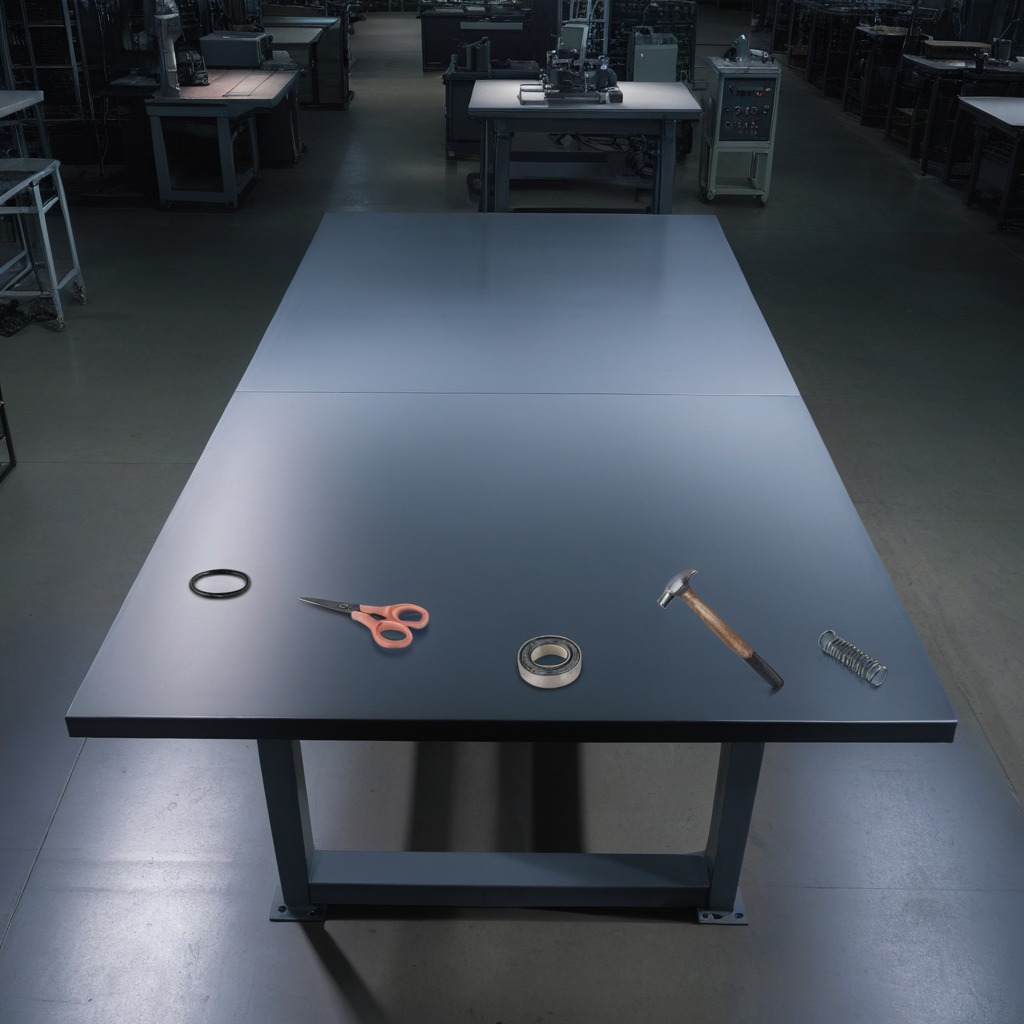
A metal ball bearing, a rubber Oring, a hammer, a coiled metal spring, and a pair of scissors are lying on a clean empty table in the evening soft directional lighting on the tabletop